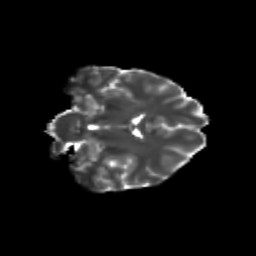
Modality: T2w
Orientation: coronal
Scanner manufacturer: siemens
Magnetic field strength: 3 T
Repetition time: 9.2 s
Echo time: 0.084 s